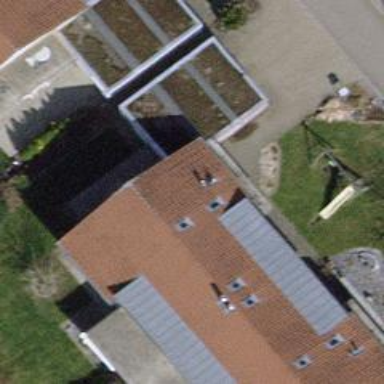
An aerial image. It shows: Terrace building.